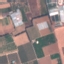
Land use / land cover: PermanentCrop